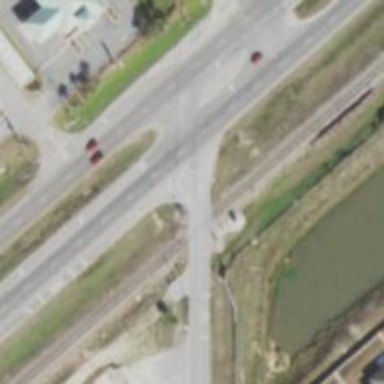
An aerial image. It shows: Road with stop sign.